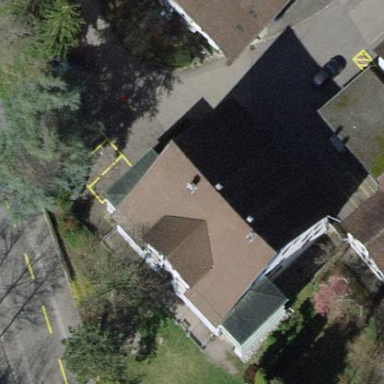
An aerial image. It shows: Building with gabled roof.